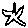
Label: star